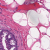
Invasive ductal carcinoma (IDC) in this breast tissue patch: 0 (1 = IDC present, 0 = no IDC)